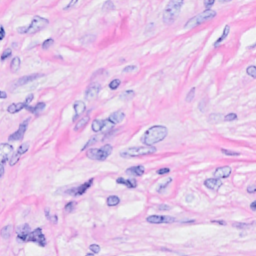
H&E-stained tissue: Breast